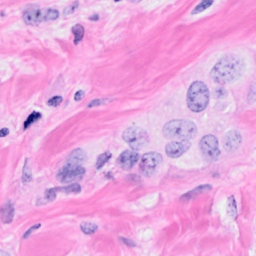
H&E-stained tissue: Breast